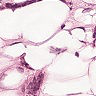
Metastatic tissue present: yes